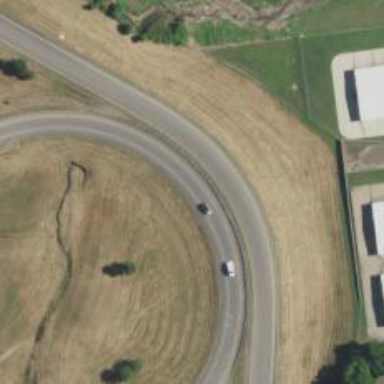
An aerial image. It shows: Trunk link highway.